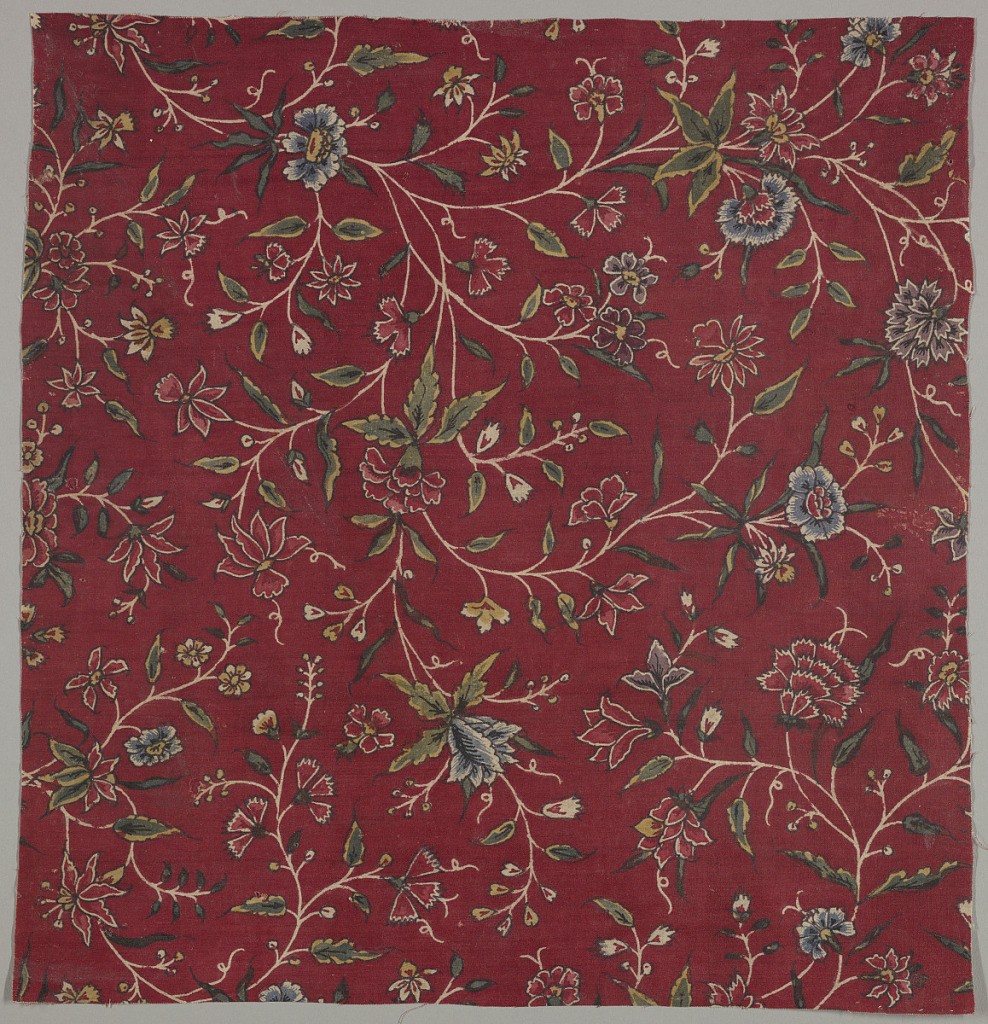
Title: Textile
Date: mid-18th century
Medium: cotton Technique: mordants for 2 reds, purple and black applied by pen and brush; madder dyed; blue applied over resist.
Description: Fragile curving stems on a deep red background.